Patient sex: F
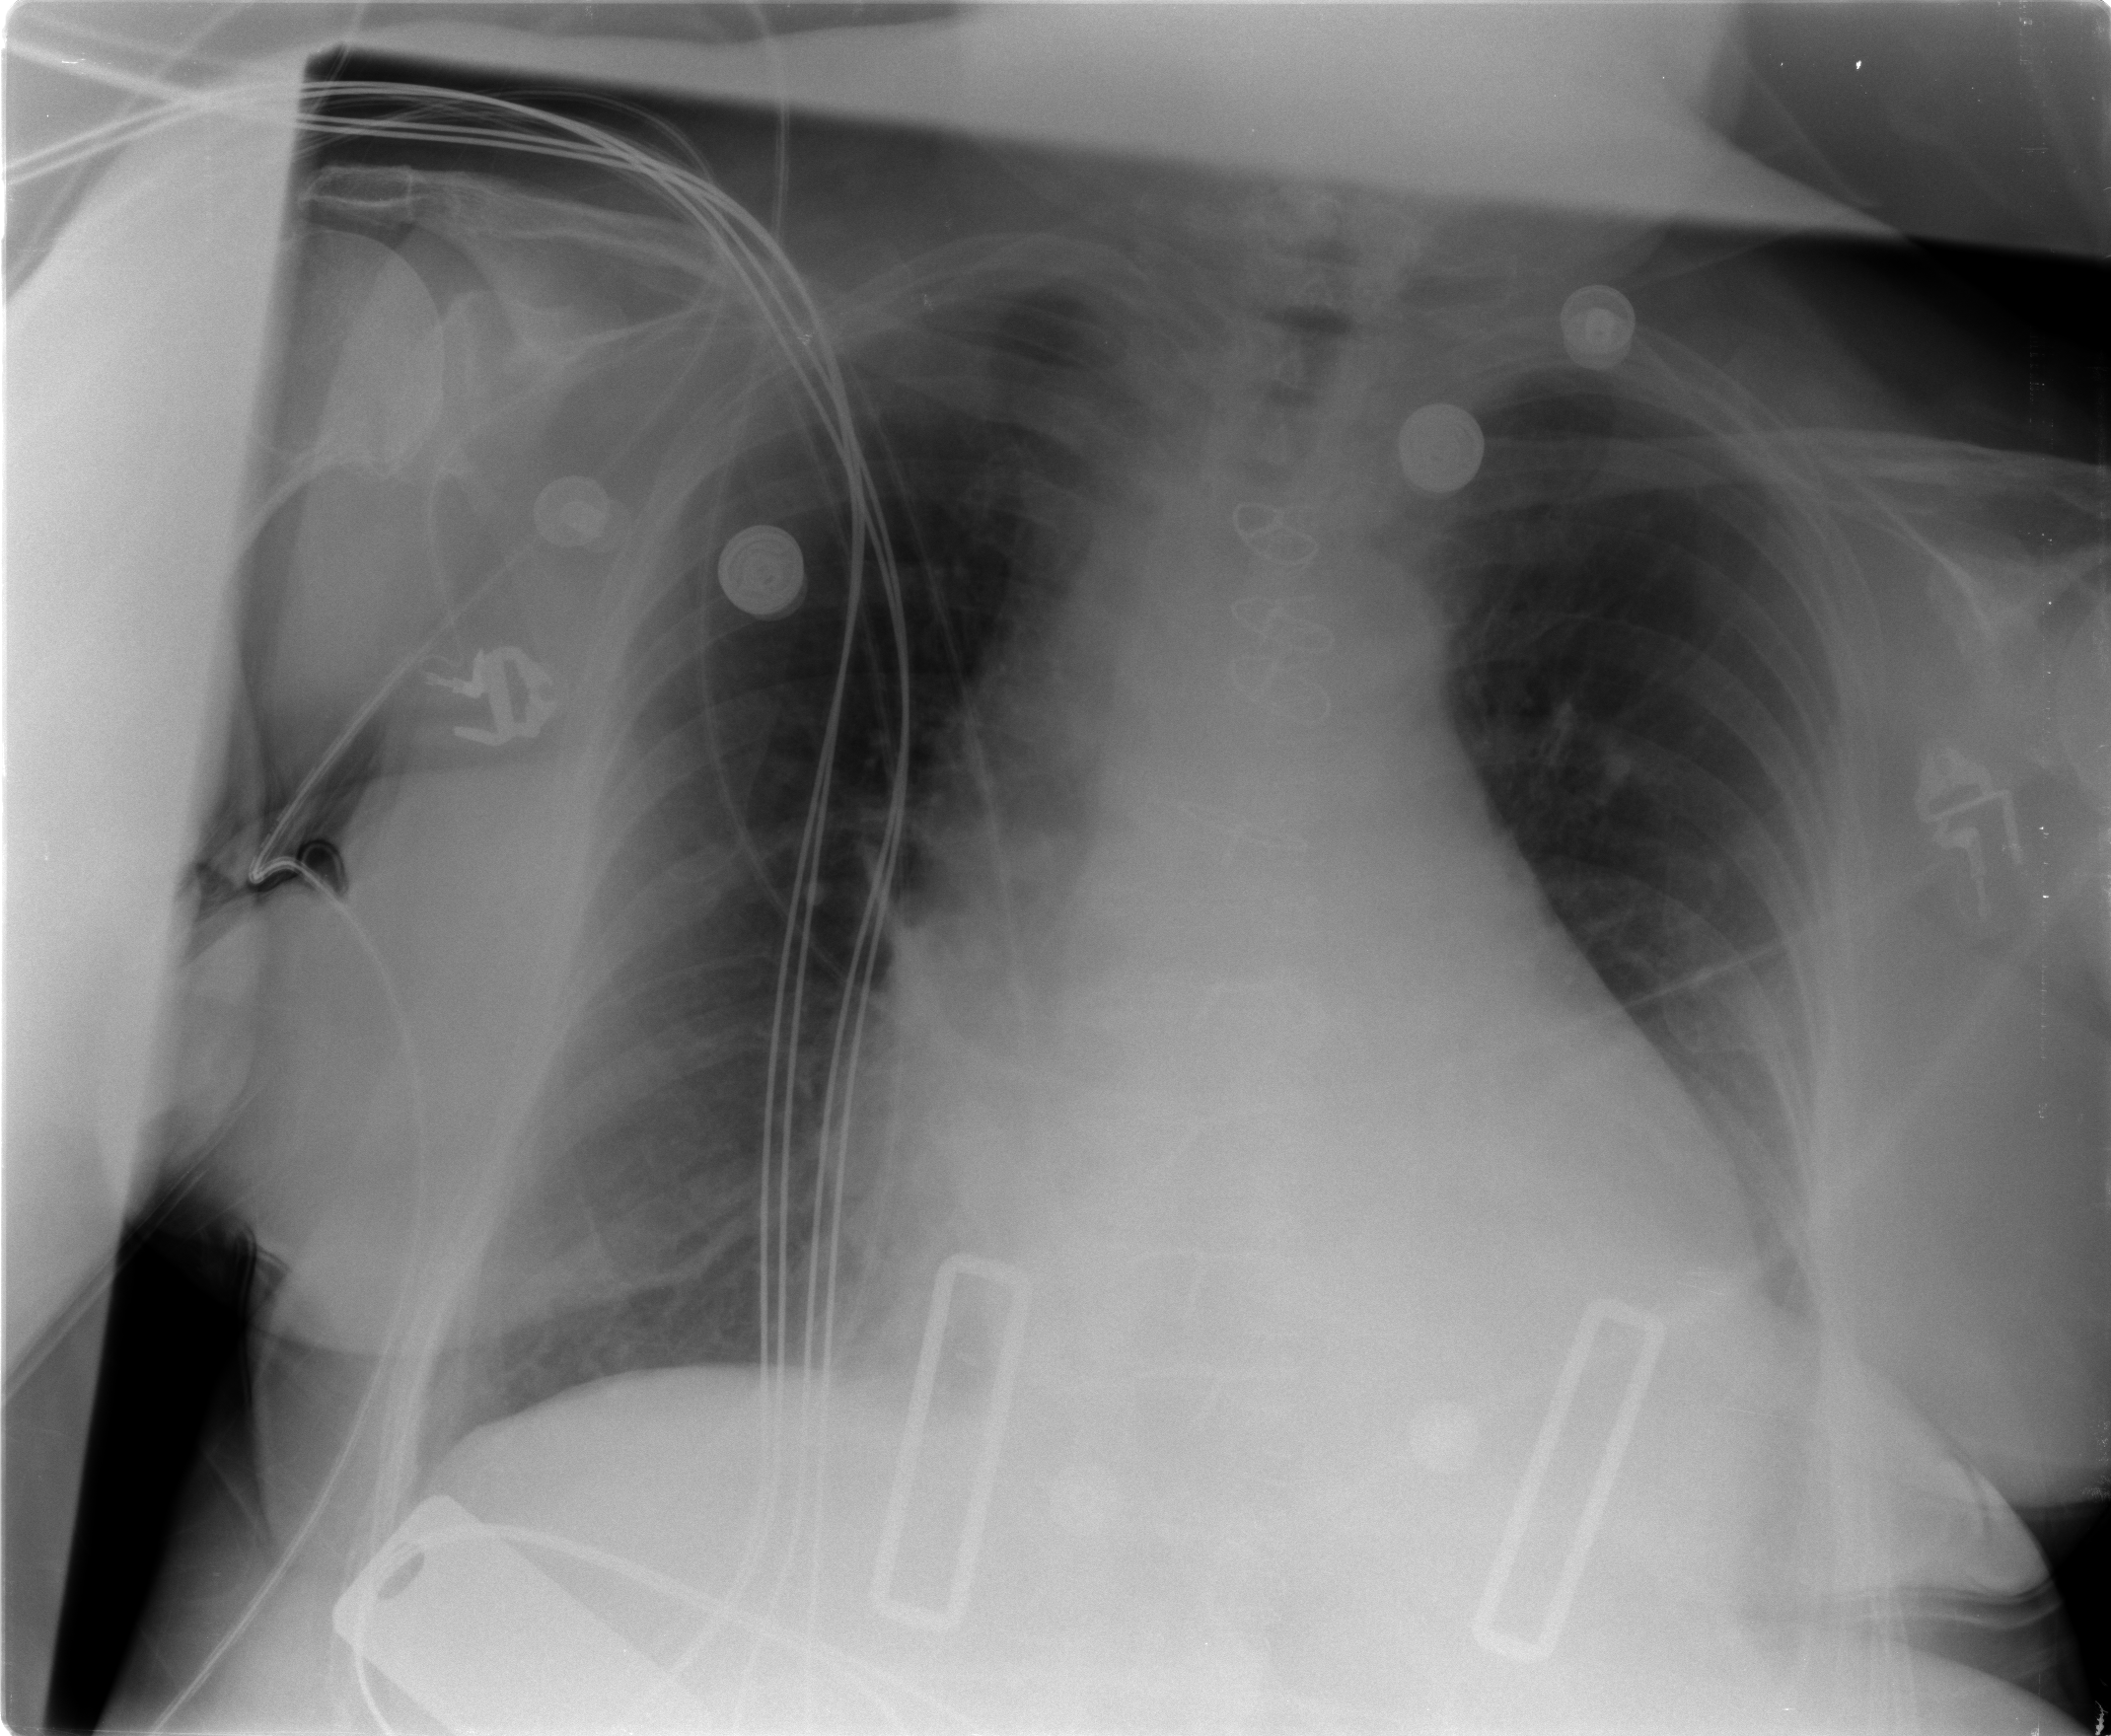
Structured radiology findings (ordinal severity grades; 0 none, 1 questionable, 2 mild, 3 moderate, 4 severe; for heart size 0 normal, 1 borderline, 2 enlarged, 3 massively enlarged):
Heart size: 2
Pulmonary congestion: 1
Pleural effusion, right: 0
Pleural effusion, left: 0
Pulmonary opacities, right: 0
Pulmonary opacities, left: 0
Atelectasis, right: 0
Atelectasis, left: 0